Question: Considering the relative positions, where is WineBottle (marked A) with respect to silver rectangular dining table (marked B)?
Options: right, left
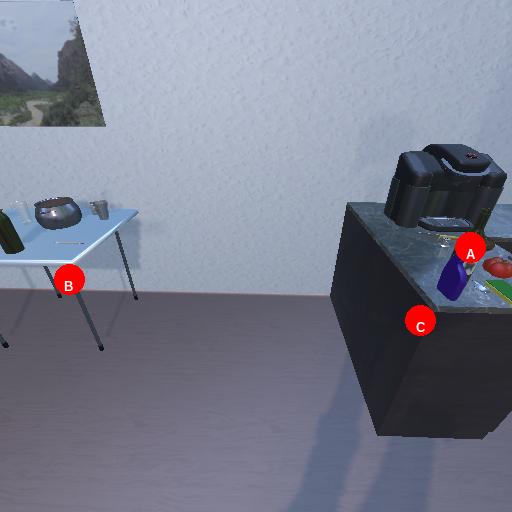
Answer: right